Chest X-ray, AP view. Patient: 66 years old, sex M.
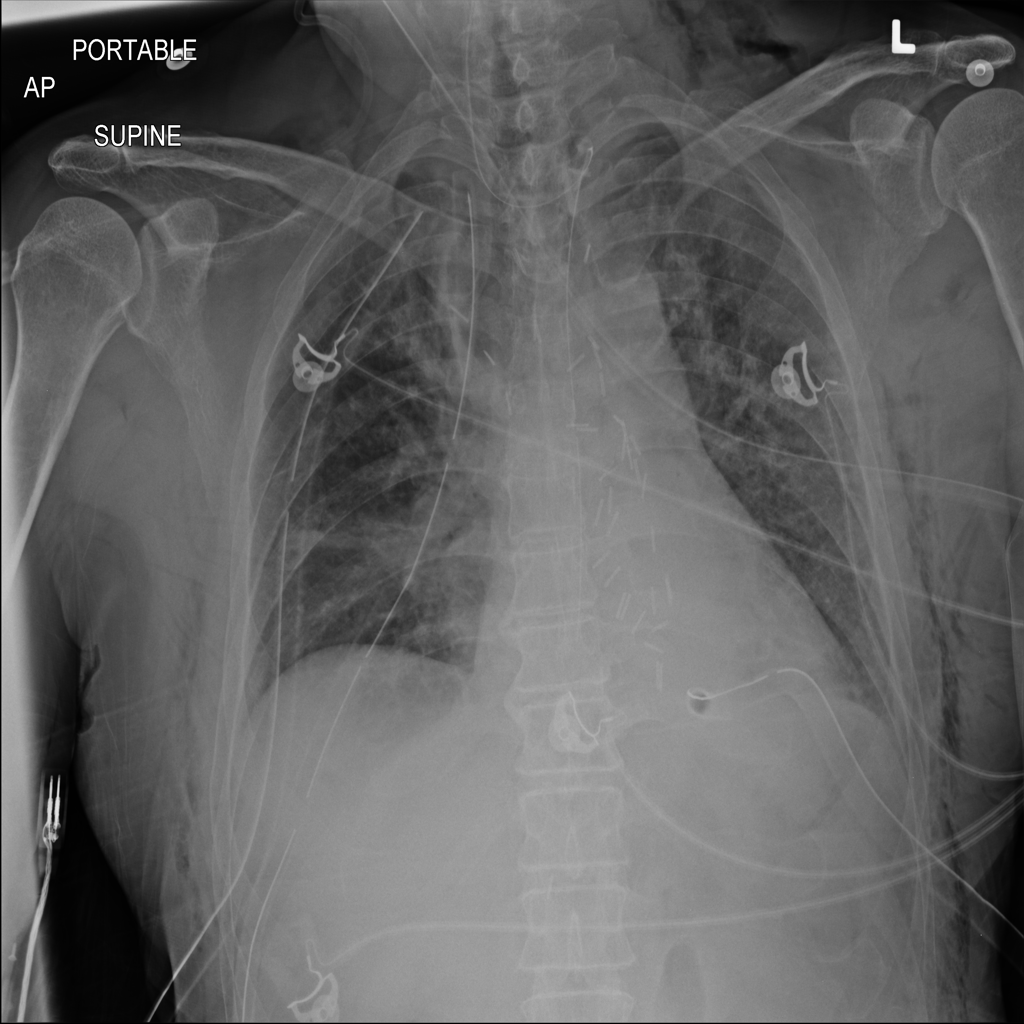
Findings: Emphysema, Infiltration, Pneumothorax